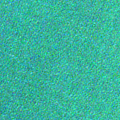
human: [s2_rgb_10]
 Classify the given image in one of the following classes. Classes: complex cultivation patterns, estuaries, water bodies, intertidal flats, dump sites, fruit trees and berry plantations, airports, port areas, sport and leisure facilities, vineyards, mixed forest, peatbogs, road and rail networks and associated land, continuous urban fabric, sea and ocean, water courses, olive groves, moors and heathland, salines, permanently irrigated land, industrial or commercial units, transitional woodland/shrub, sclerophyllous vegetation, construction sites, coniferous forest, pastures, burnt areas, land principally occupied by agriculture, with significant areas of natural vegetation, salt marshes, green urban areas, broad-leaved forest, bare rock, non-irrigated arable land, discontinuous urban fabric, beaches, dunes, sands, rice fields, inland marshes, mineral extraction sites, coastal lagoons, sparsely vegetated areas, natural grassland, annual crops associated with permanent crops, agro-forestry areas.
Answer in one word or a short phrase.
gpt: sea and ocean